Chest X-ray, AP view. Patient: 45 years old, sex M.
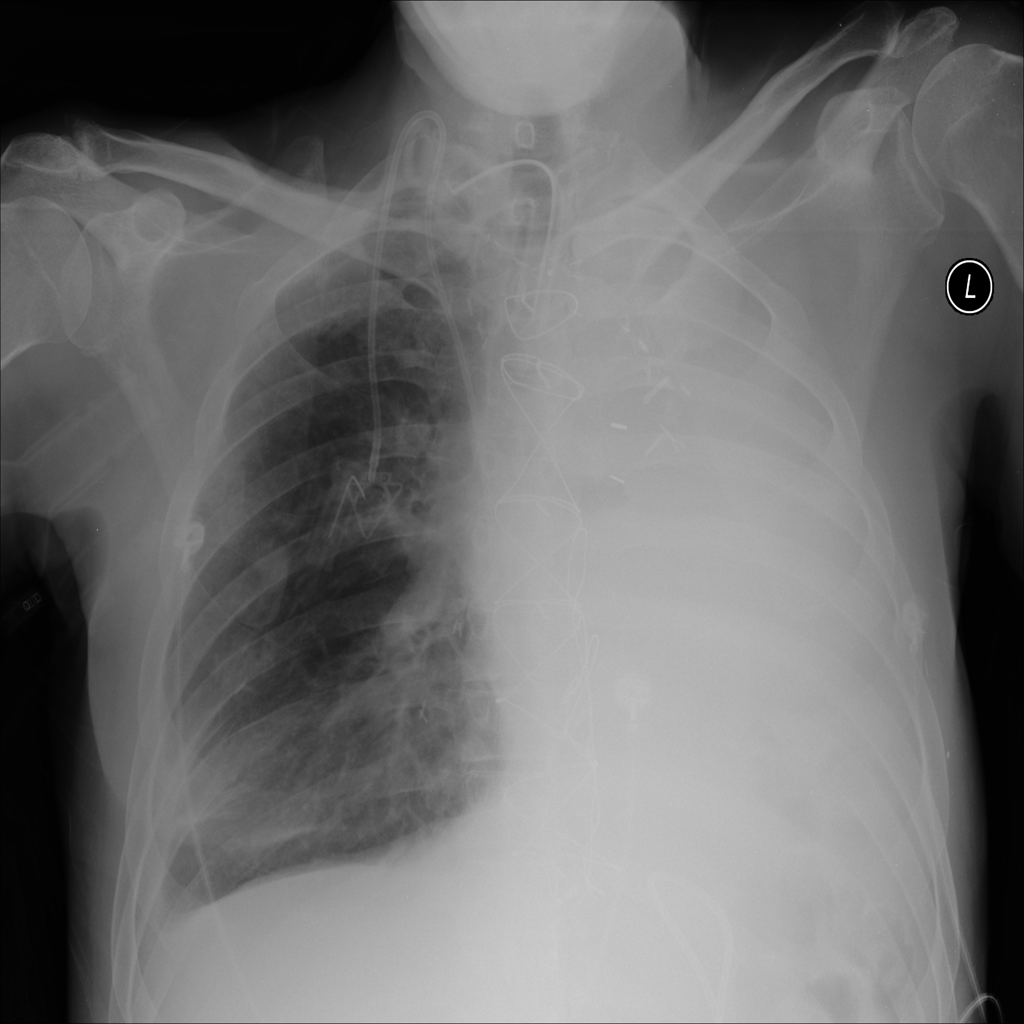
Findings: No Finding